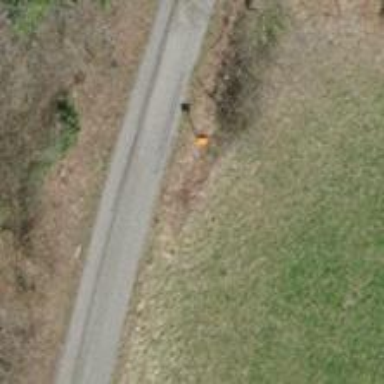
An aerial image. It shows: Aerial marker.